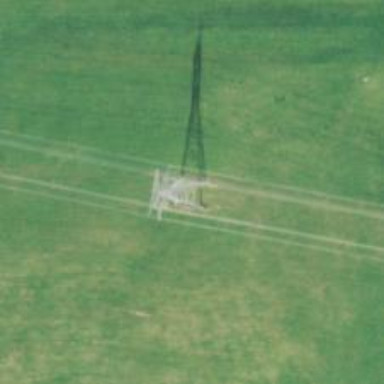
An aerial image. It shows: Lattice structure tower used for power transmission.